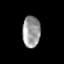
Tissue: skin
Cell type: Epithelial cells
Senescence score: 0.9178
Nuclear area (px): 550
Mean DAPI intensity: 154.271